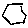
Label: hexagon